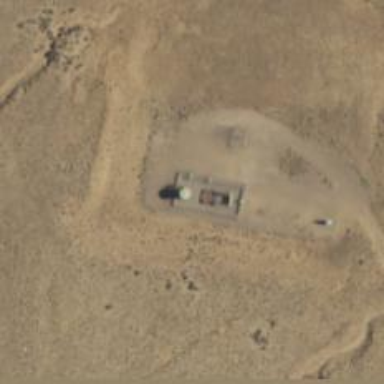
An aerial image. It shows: Storage tank with man-made structure.